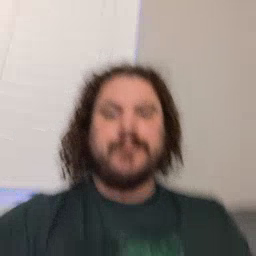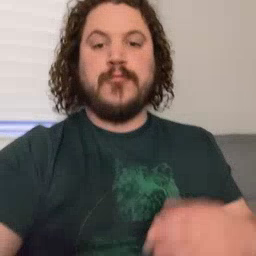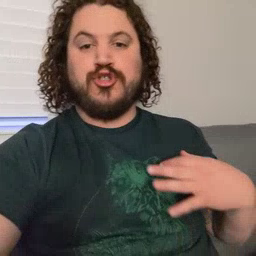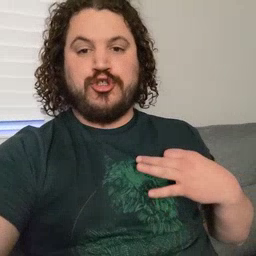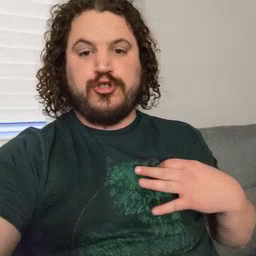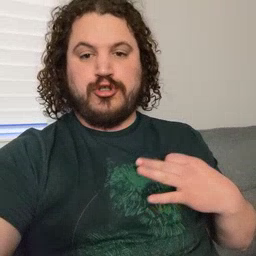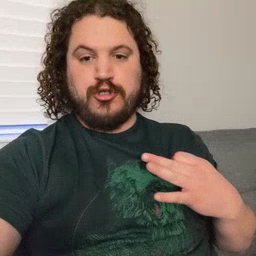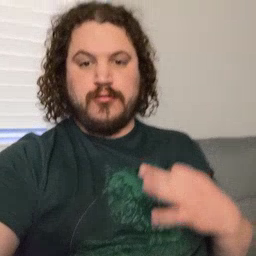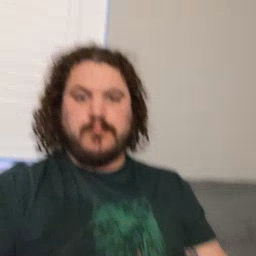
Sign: shirt